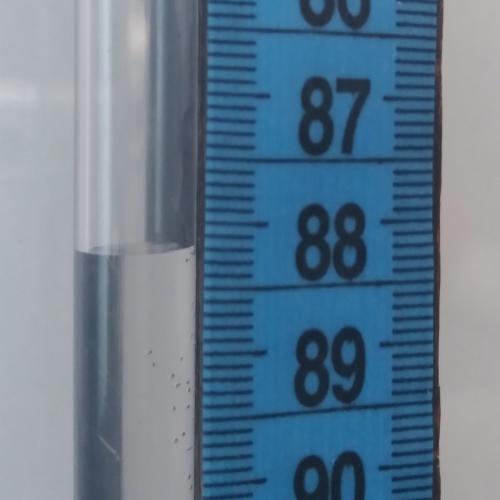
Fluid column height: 88.2 cm